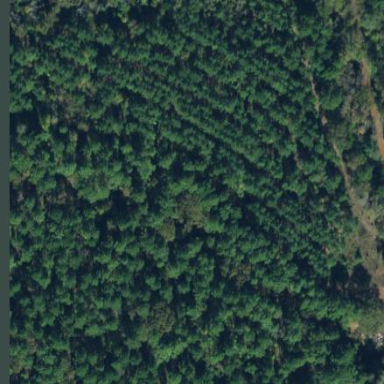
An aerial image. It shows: Evergreen forest with needle-leaved trees.